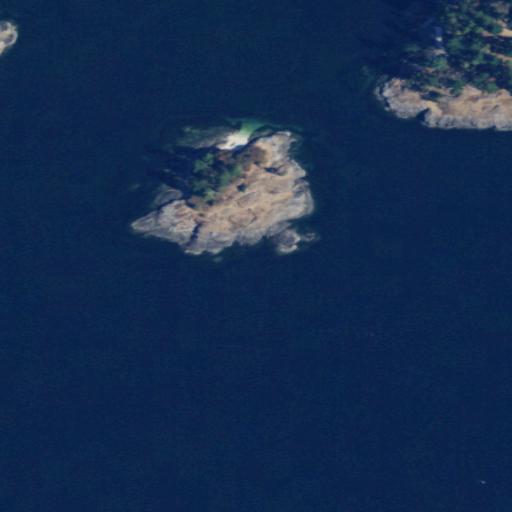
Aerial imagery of island in Washington named Gossip Islands containing open water, herbaceous wetlands, grassland, evergreen forest, and barren land